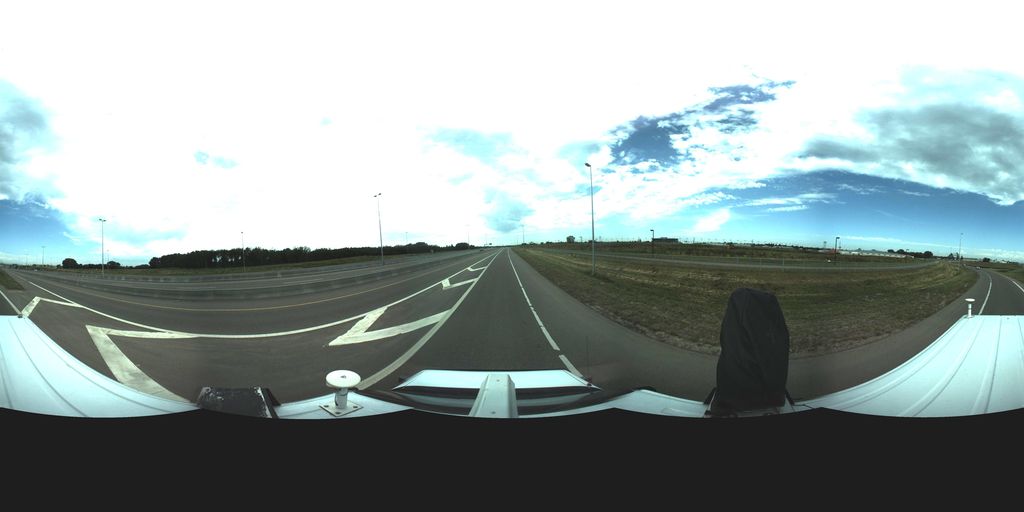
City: saskatoon